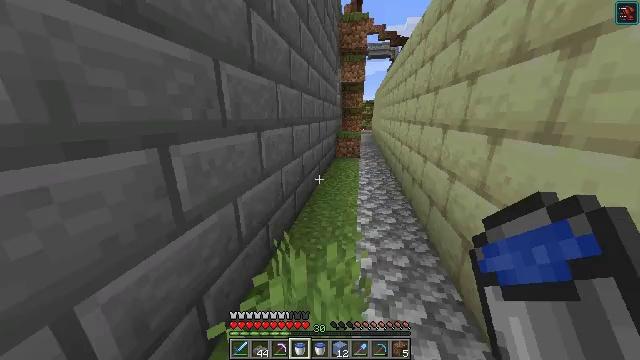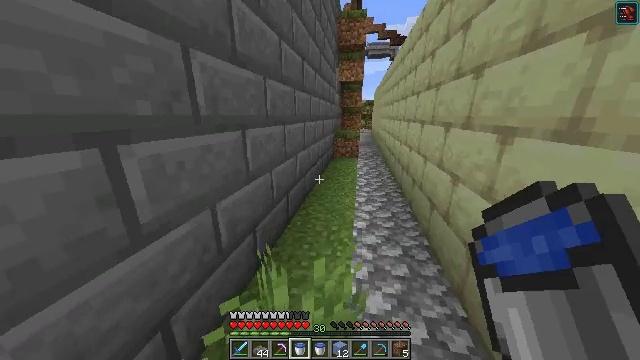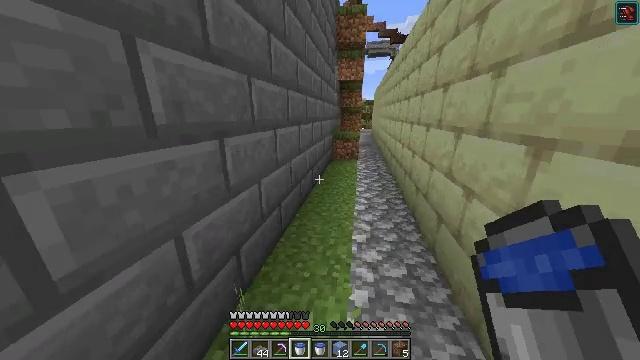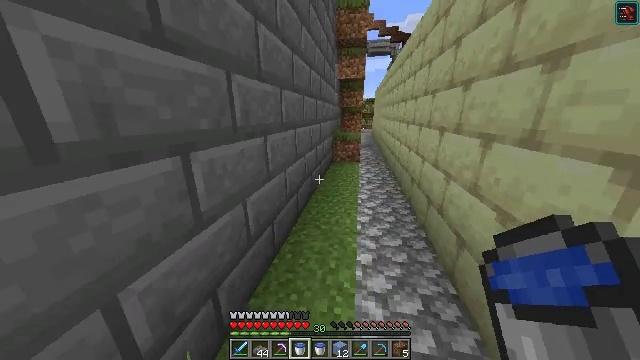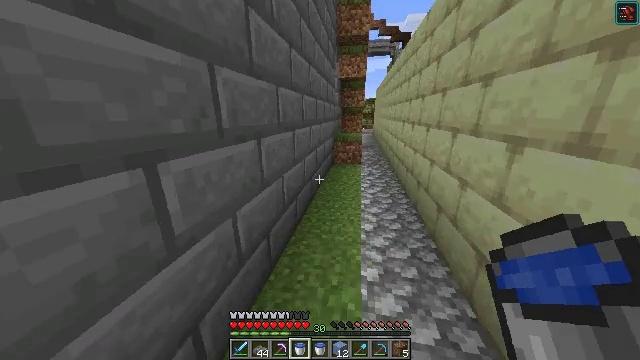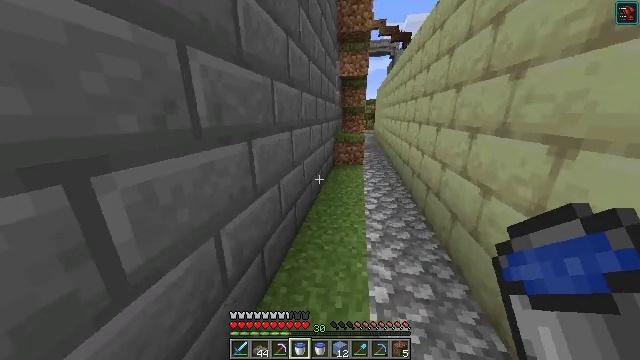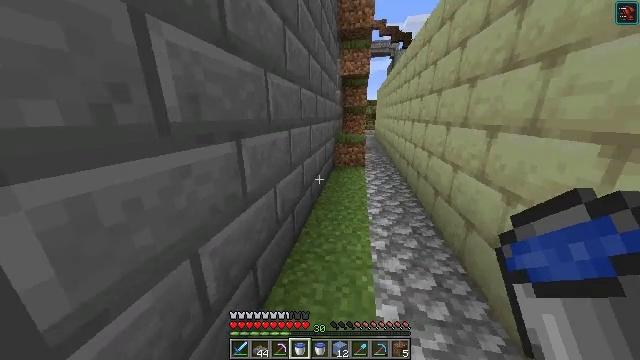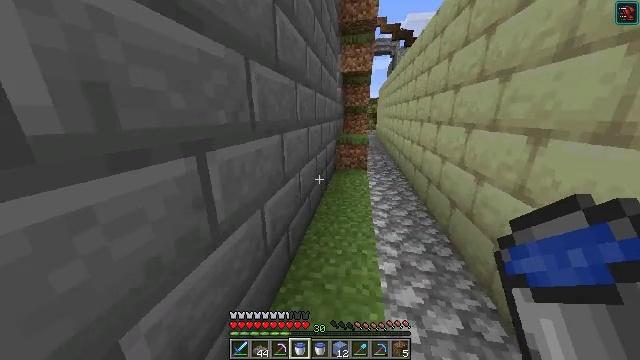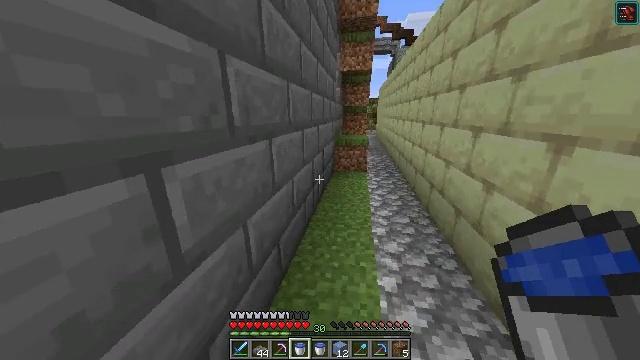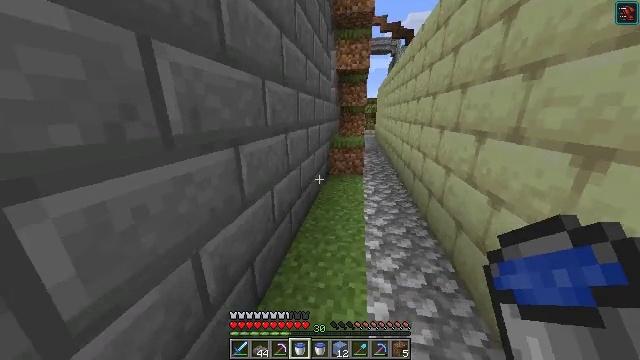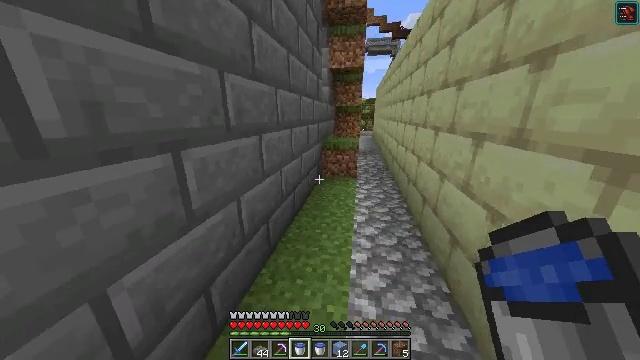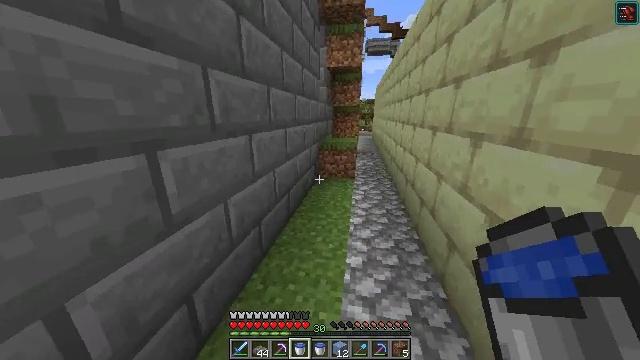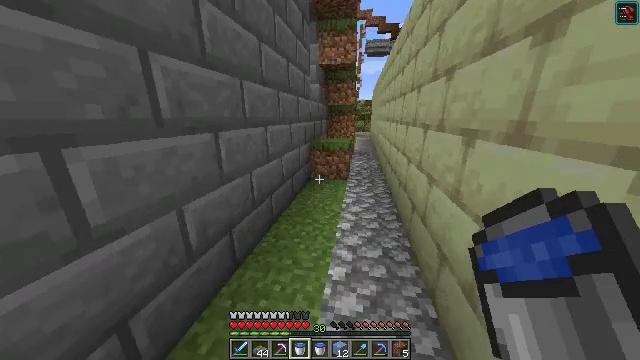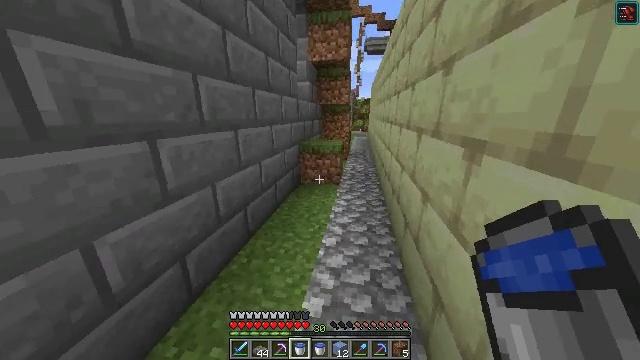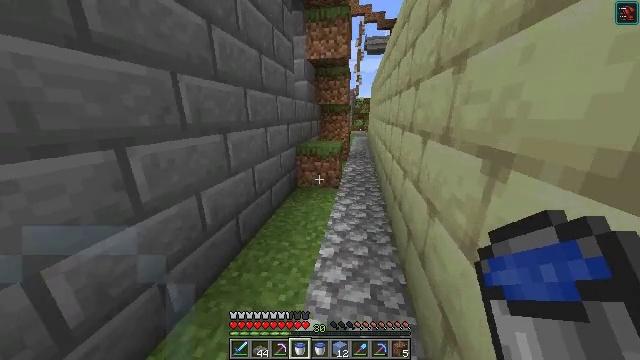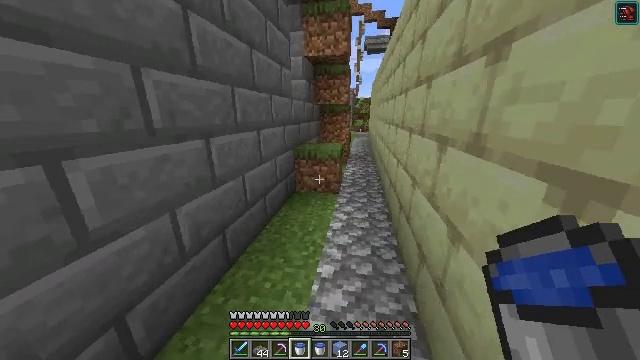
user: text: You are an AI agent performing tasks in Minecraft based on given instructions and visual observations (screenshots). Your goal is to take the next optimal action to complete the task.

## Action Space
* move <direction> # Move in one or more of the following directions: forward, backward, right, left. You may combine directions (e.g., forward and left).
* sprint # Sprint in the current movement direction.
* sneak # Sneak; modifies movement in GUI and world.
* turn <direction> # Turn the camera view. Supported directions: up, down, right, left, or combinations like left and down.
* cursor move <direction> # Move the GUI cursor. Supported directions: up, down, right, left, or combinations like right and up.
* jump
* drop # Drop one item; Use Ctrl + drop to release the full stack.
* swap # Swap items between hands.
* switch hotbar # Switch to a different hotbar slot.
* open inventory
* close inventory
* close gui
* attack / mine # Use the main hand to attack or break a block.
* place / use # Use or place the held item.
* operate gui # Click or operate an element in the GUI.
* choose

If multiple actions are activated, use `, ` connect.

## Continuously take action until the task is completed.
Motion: motion action
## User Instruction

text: Get dirt block.
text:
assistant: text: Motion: move forward and move right
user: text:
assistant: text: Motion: move forward and move right
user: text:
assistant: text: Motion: move forward
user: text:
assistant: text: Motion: move forward
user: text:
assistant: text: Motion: move forward
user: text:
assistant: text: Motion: move forward
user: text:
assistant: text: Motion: move forward
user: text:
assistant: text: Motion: move forward and move right
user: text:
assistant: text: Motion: move forward and move right
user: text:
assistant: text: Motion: move forward and move right
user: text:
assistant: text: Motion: move forward and move right
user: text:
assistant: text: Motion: move forward and move right
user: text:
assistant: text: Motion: move forward
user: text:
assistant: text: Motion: move forward
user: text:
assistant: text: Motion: move forward
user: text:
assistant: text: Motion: move forward
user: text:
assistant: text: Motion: move forward
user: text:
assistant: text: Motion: move forward
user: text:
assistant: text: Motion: move forward
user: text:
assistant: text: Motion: move forward
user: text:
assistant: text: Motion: move forward
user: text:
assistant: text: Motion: move forward
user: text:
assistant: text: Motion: move forward and move right
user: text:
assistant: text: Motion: move forward and move right
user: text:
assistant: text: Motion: move forward and move right
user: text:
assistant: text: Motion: move forward and move right
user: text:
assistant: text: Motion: move forward
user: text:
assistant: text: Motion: move forward
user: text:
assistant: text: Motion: move forward
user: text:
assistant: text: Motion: move forward